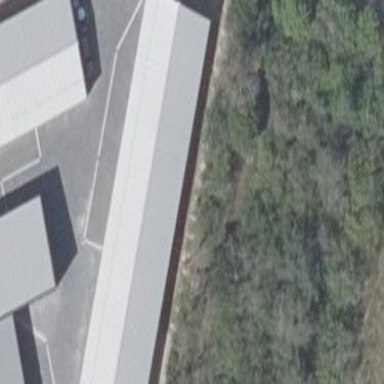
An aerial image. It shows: Warehouse building.